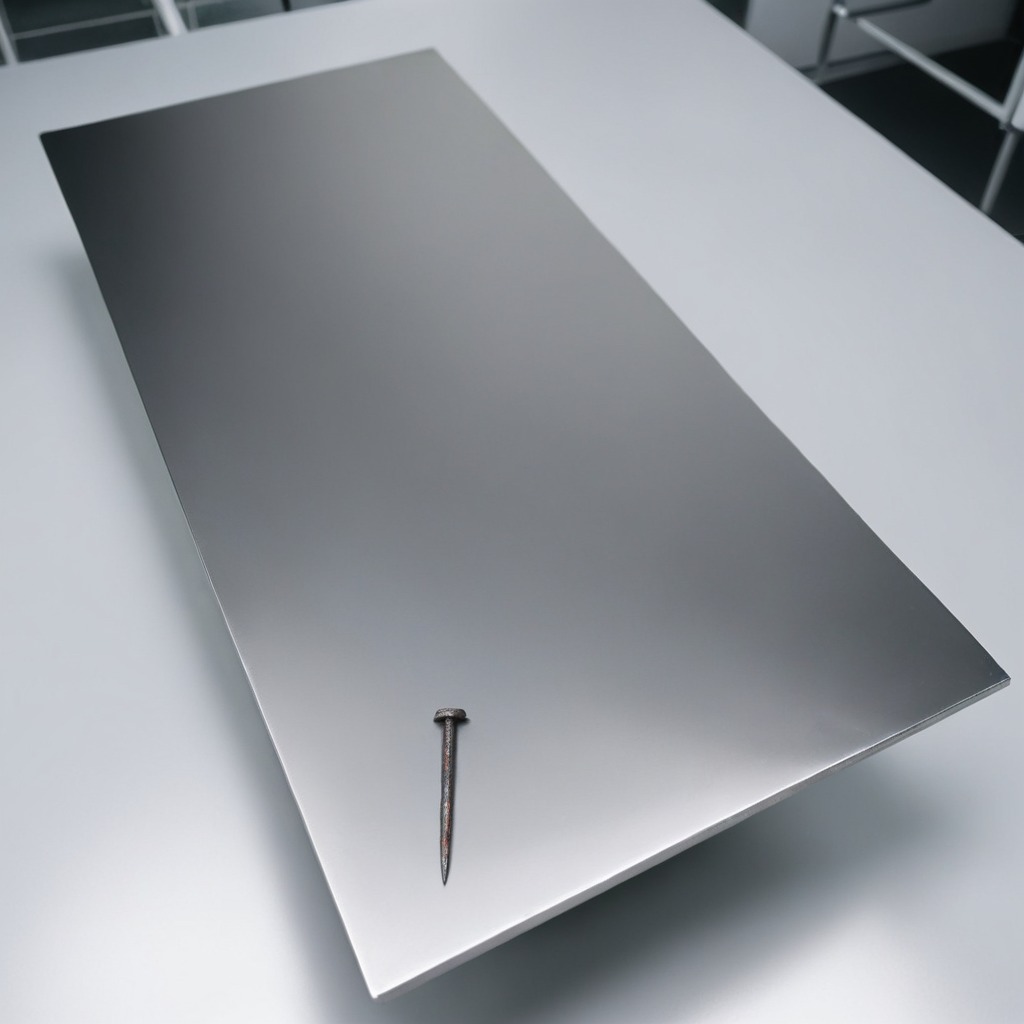
An iron nail is lying on the stainless steel table in a high-end prototyping lab.